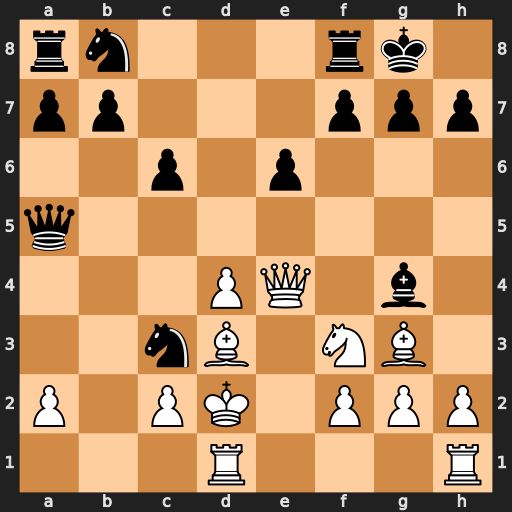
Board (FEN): rn3rk1/pp3ppp/2p1p3/q7/3PQ1b1/2nB1NB1/P1PK1PPP/3R3R
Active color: w
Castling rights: -
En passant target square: -
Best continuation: Qxh7#